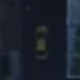
Vehicle type: Taxi